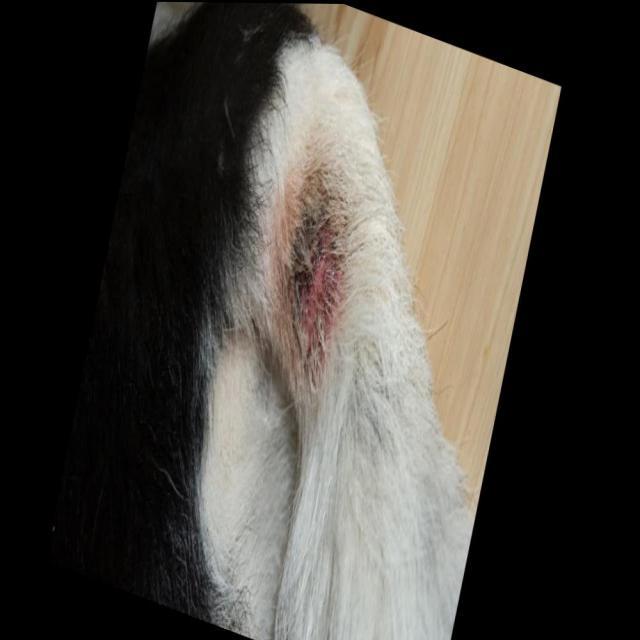
Canine dermatitis — inflammation of the skin presenting with erythema, pruritus, papules, and excoriation. May be allergic, contact, or atopic in origin.